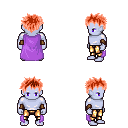
a pixel art fantasy rpg character, male body template, dark elf, purple skin, lavender cape, gold greaves, red bedhead hairstyle, leather bracers, four views (front, back, left, right), 2x2 character sprite sheet, small pixel art, hard edges, no anti-aliasing